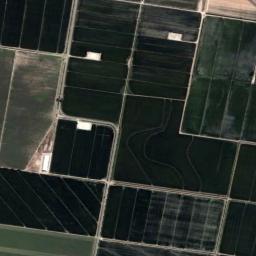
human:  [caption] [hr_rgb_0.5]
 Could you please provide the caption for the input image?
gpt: Some dark green rectangular farmlands of different sizes are arranged in neat rows .

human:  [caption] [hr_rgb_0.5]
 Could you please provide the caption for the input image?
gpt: Many neatly arranged dark green, light green mixed rectangular farmlands of different sizes .

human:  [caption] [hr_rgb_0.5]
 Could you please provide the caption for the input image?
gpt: There are many roads of different lengths in rectangular farmlands .

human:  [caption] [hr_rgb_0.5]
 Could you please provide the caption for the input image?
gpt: There are some deep green and light green rectangular farmland .

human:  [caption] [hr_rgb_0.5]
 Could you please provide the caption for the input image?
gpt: There are some green rectangular farmlands .